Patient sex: M
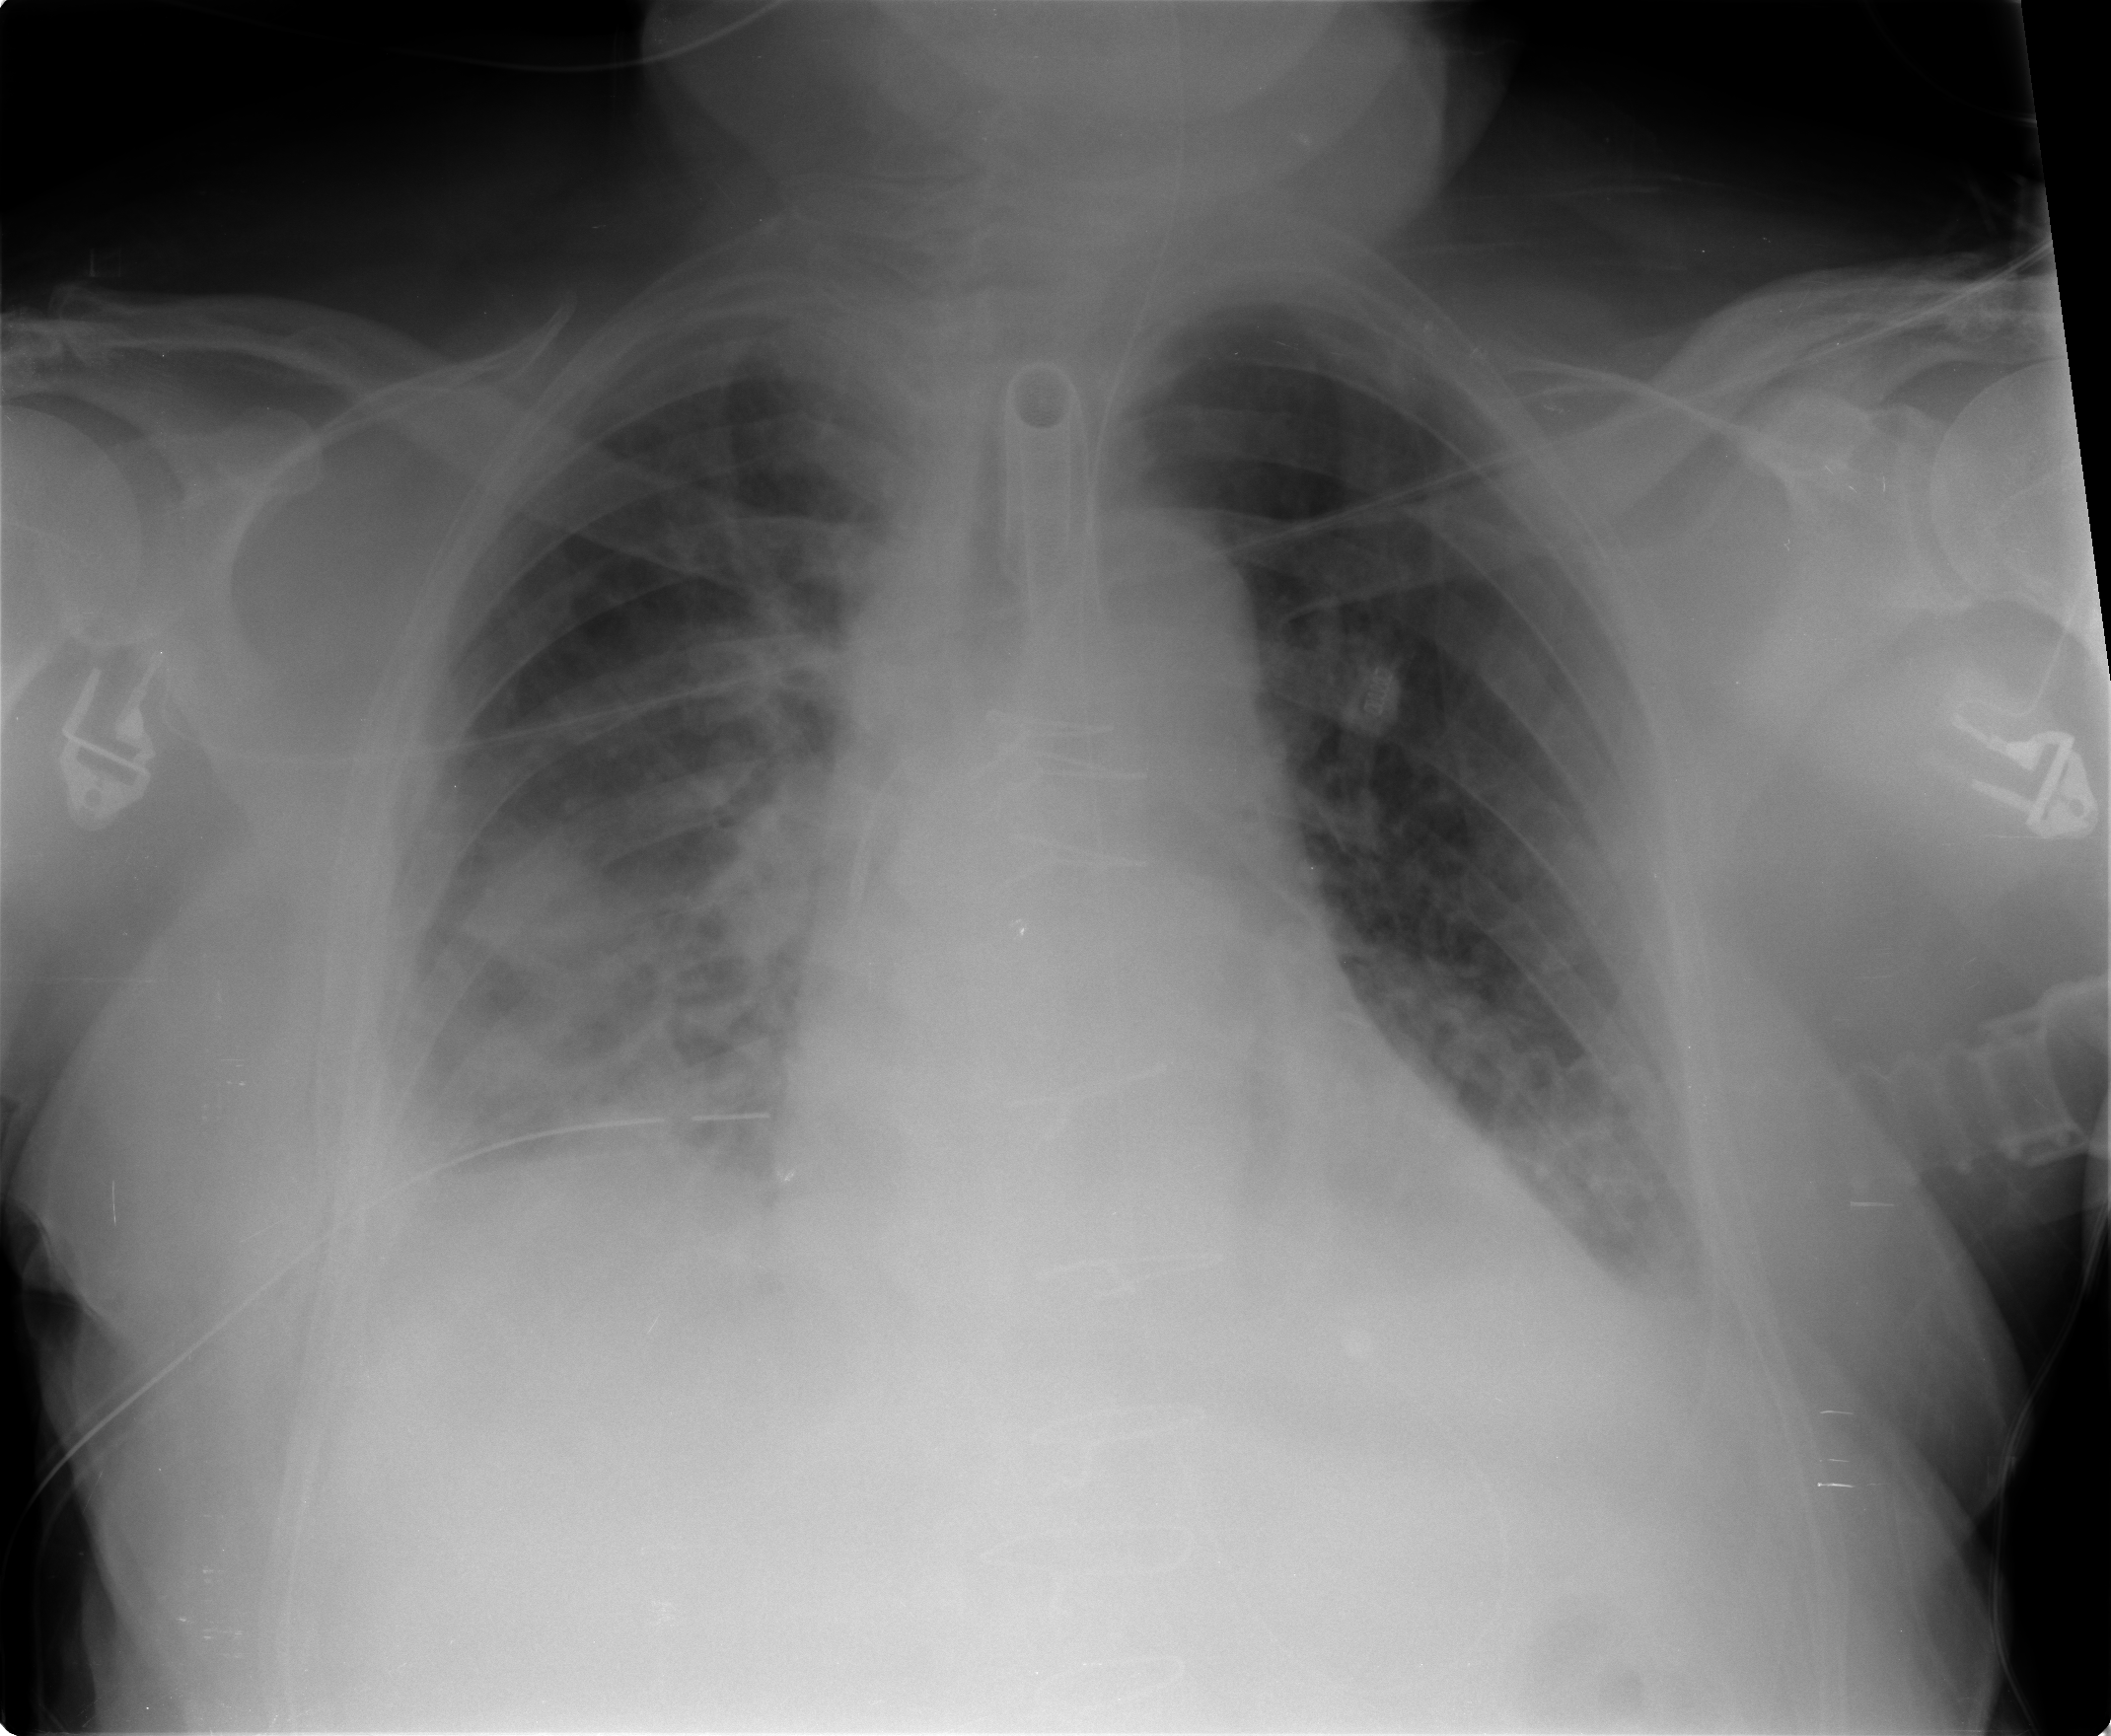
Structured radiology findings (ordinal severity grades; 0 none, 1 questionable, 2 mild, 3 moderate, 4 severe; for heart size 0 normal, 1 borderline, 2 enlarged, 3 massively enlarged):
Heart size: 2
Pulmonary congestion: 2
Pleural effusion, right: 2
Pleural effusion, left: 2
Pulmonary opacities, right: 2
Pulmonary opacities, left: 1
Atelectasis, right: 2
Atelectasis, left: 2